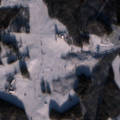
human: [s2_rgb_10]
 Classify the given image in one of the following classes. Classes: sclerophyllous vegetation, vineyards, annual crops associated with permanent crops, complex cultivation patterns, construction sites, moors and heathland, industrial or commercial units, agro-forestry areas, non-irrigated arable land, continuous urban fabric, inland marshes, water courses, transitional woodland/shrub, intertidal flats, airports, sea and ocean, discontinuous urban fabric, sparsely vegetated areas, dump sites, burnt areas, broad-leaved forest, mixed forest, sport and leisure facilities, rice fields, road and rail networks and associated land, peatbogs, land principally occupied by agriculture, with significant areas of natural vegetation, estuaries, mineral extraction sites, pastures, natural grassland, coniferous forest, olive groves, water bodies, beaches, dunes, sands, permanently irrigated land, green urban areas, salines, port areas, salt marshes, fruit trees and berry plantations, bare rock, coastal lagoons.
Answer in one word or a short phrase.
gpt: non-irrigated arable land, land principally occupied by agriculture, with significant areas of natural vegetation, coniferous forest, mixed forest, transitional woodland/shrub